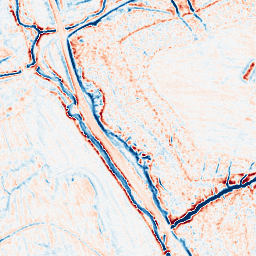
Category: multiscale
Decomposition family: dog_multiscale
Decomposition parameters: sigma_ratio: 1.4
n_scales: 4
base_sigma: 0.5
Upsampling method: lanczos
Upsampling parameters: scale: 2
Upsampling scale: 2